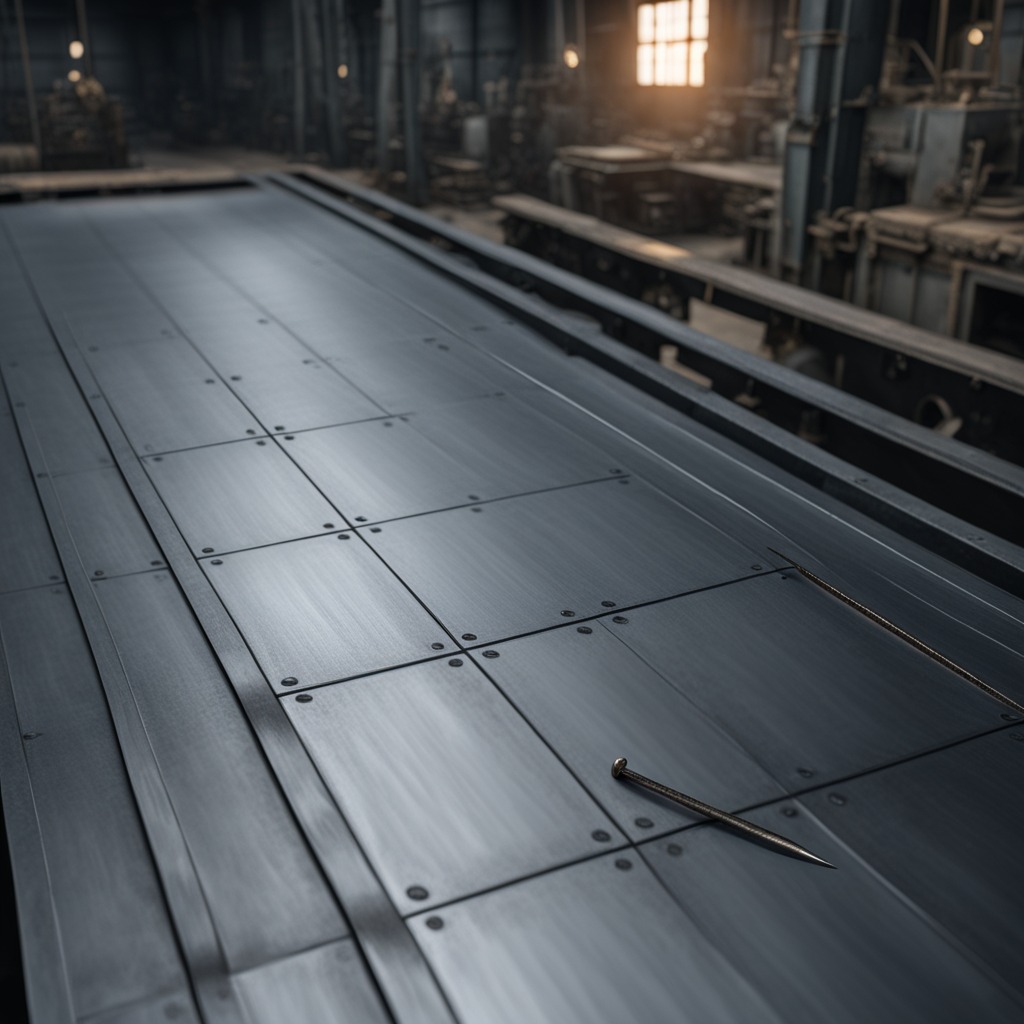
A iron nail is lying on a cold steel table in a mining workshop.